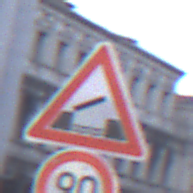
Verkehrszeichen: BeweglicheBruecke
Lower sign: Geschwindigkeit90
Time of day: SunriseSunset
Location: Outdoor (Urban)
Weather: PartlyCloudy
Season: NotSpecified
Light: Natural